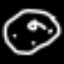
Label: donut